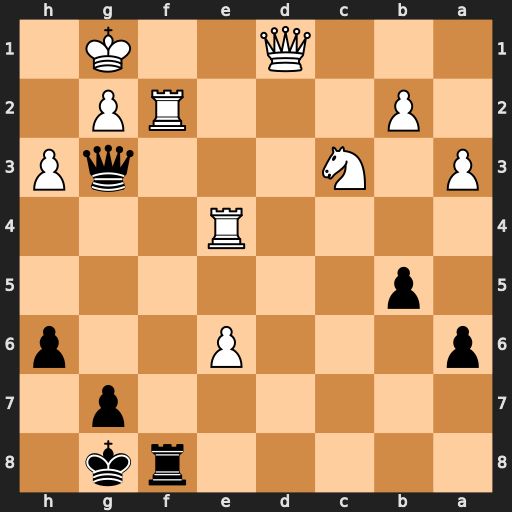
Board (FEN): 5rk1/6p1/p3P2p/1p6/4R3/P1N3qP/1P3RP1/3Q2K1
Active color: b
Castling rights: -
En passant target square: -
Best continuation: Rxf2 Qf1 Rxf1+